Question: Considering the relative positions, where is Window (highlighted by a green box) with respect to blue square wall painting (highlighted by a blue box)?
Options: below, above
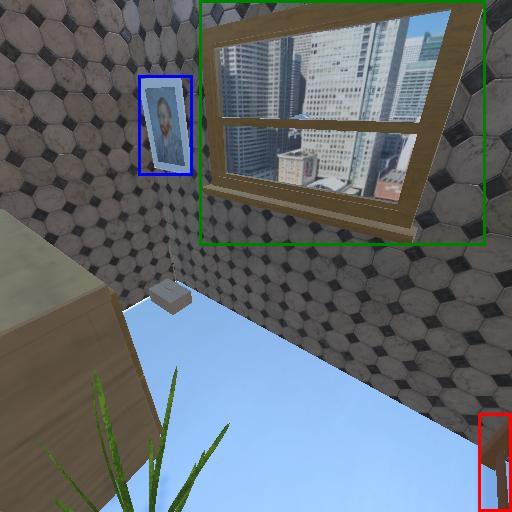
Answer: below